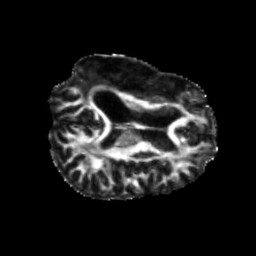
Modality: FA
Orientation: axial
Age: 27
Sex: female
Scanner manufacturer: siemens
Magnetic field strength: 3 T
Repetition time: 5.25 s
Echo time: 0.08 s